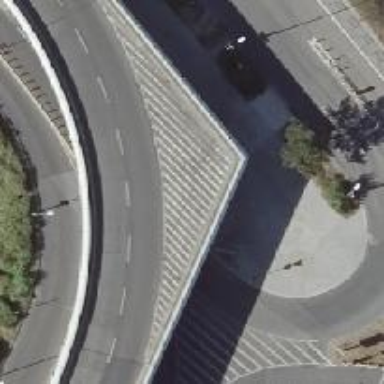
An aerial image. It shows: Asphalt service road on bridge without sidewalk.